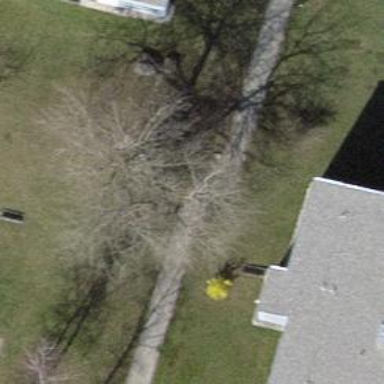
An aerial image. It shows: Needle-leaved tree in its natural environment.